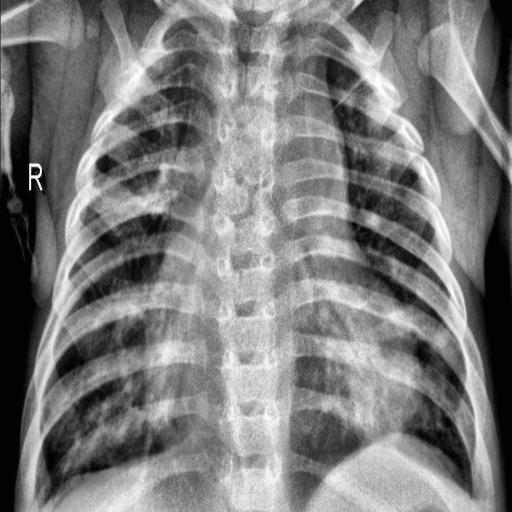
Finding: PNEUMONIA